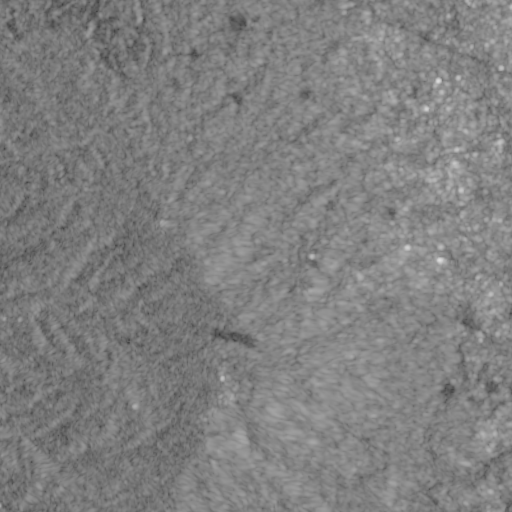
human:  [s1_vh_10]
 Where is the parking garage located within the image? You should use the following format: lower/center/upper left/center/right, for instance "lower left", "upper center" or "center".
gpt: The parking garage is located in the upper right of the image.
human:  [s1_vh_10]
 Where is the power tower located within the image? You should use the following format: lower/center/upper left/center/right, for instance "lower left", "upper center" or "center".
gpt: The power tower is located in the left of the image.
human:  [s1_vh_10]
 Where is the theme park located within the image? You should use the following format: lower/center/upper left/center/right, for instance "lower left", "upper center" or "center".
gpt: The theme park is located in the lower center of the image.
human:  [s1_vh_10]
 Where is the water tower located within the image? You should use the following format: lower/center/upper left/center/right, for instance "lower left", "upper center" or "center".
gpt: The water tower is located in the center left of the image.
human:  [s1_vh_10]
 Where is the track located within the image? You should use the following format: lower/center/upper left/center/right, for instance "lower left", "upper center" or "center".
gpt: There is no track in the image.

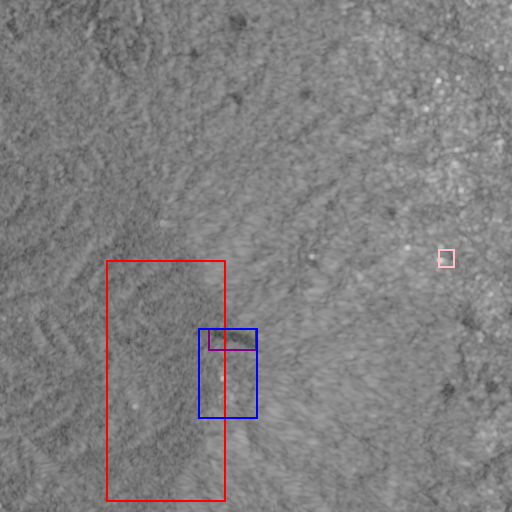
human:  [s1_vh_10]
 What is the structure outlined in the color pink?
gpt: The structure outlined in pink is a crop field.
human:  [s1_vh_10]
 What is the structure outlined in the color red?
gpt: The structure outlined in red is a park.
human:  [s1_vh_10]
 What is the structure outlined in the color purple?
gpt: The structure outlined in purple is a parking lot.
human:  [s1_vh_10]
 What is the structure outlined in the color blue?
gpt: The structure outlined in blue is a theme park.
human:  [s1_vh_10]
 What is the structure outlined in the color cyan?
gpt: There is no cyan outline.